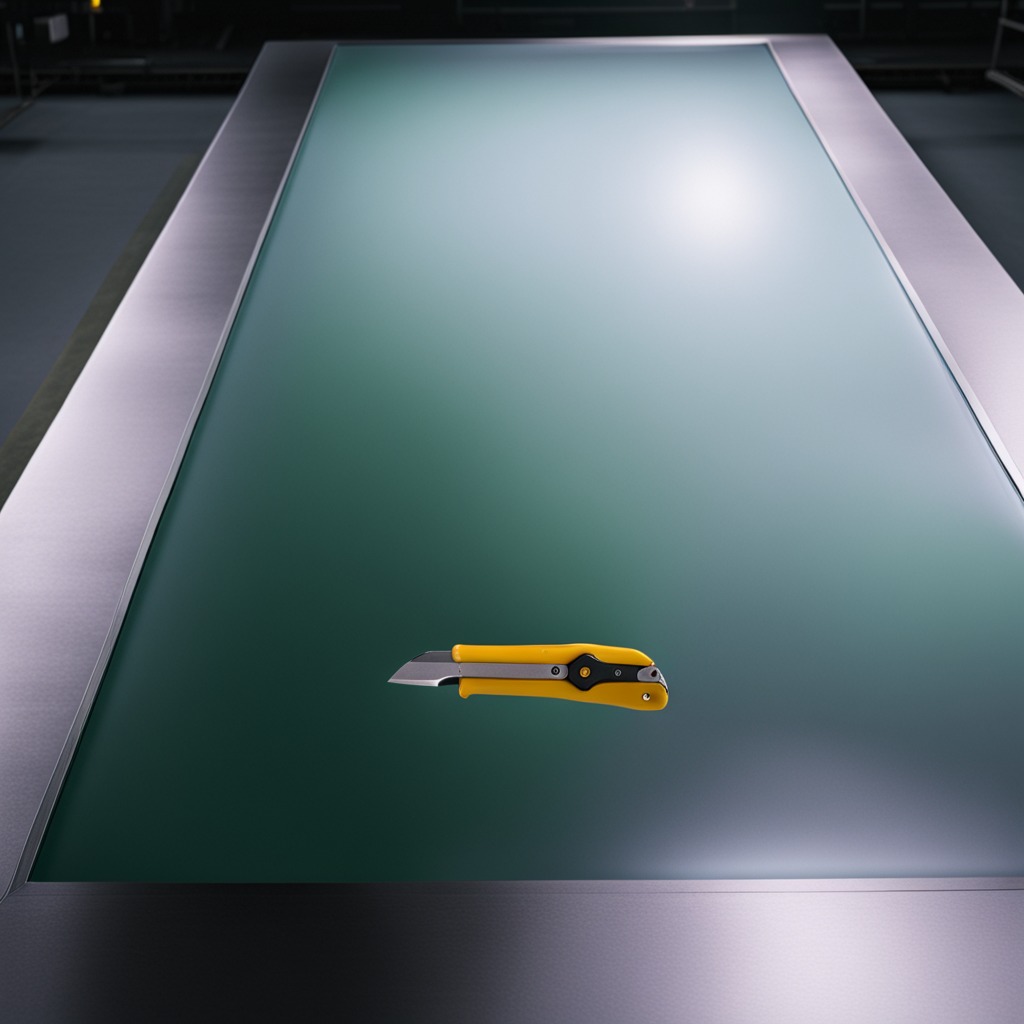
A utility knife is lying on the table.